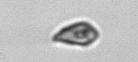
Label: Cryptophyta